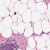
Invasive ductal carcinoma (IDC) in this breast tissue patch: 0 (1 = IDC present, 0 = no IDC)